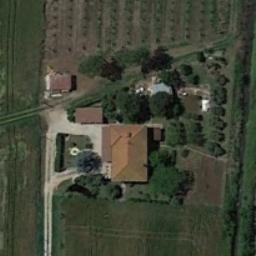
Label: residential